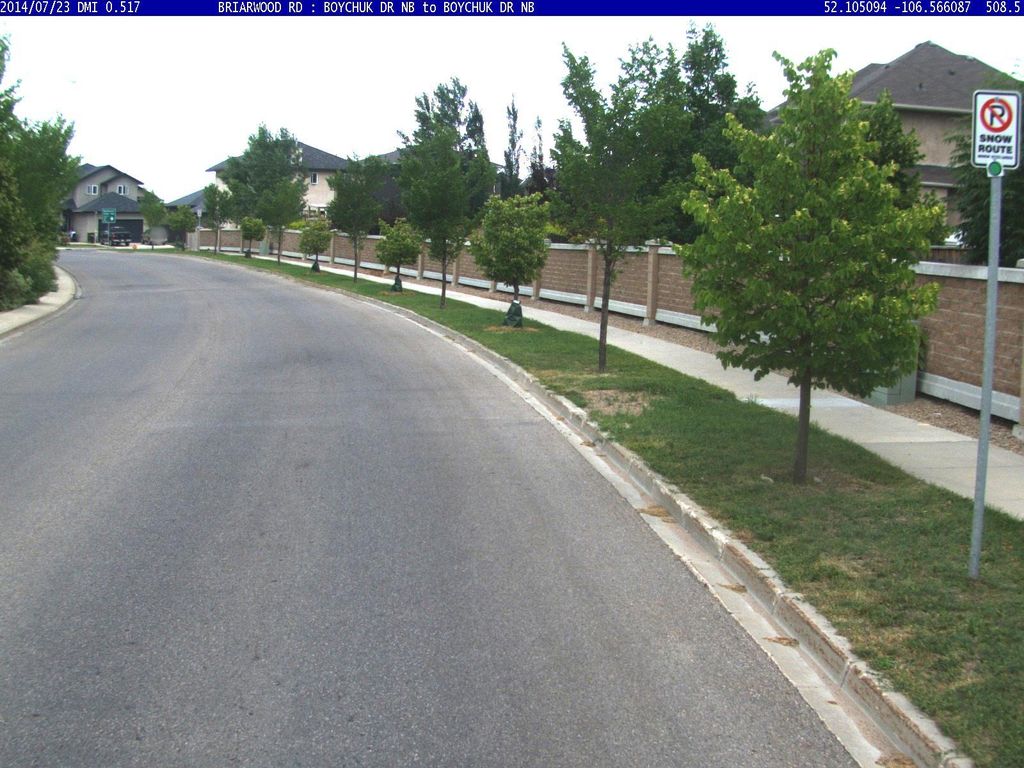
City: saskatoon